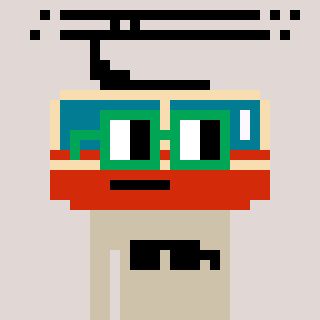
a pixel art character with square green glasses, a tram wagon-shaped head and a bege-colored body on a warm background